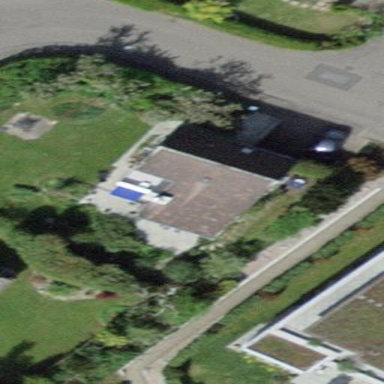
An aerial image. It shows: Simple and straightforward house.